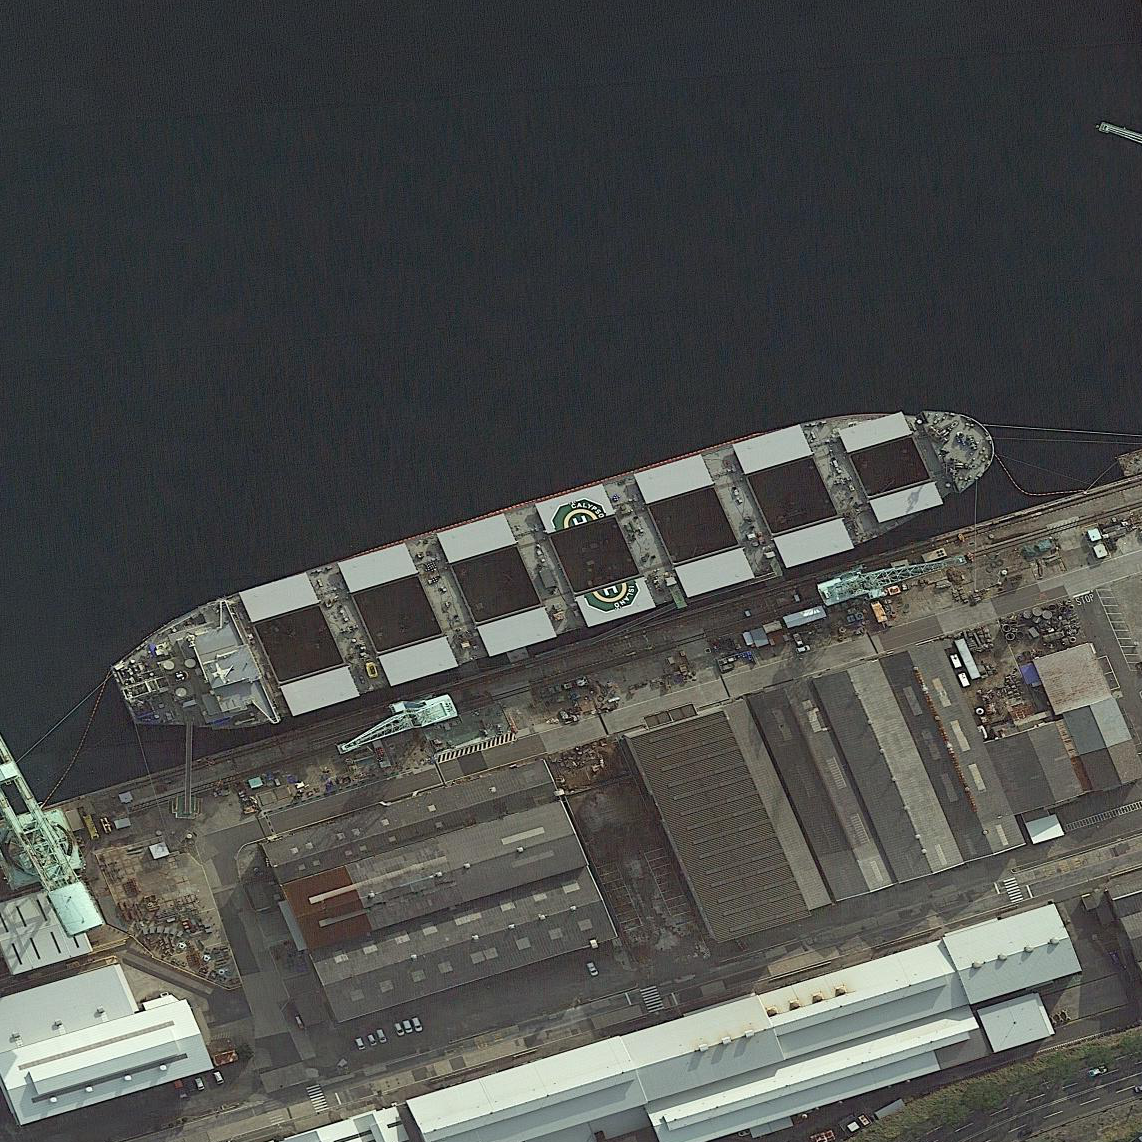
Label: Cargo_ship